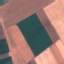
Label: AnnualCrop